Question: I am trying to add build settings for a custom build configuration.
By default Qt Creator creates 'debug' and 'release' configurations (<URL>.
For those configs you can add custom build settings. For ex:
'''
release: DESTDIR = $${build_root_dir}/release
debug: DESTDIR = $${build_root_dir}/debug
'''
I created another build configuration called 'debug_menu_active' in Qt Creator.
And I'd like to use the same kind of statements:
'''
debug_menu_active: DEFINES += FORCE_ACTIVE_MENU_DEBUG
debug_menu_active: DESTDIR = $${build_root_dir}/debug_menu_active
'''
Unfortunately it doesn't work 'message("DEFINES: "$${DEFINES})' gives:
'''
Project MESSAGE: DEFINES :UNICODE QT_LARGEFILE_SUPPORT
'''
I think I need to define something else, but I have no clue what it could be.
Could someone help me with this?
Thanks!
# Update:
I tested @svlasov answer, but unfortunately it breaks the compilation:
'''
qtinternal\moc\moc_scenario.cpp:10:154: error: scenario.h: No such file or directory
qtinternal\moc\moc_scenario.cpp:12:2: error: #error "The header file 'scenario.h' doesn't include <QObject>."
qtinternal\moc\moc_scenario.cpp:20: error: expected constructor, destructor, or type conversion before 'static'
qtinternal\moc\moc_scenario.cpp:48: error: 'scenario' has not been declared
qtinternal\moc\moc_scenario.cpp:48: error: variable or field 'qt_static_metacall' declared void
qtinternal\moc\moc_scenario.cpp:48: error: 'QObject' was not declared in this scope
qtinternal\moc\moc_scenario.cpp:48: error: '_o' was not declared in this scope
qtinternal\moc\moc_scenario.cpp:48: error: 'QMetaObject' has not been declared
qtinternal\moc\moc_scenario.cpp:48: error: expected primary-expression before 'int'
qtinternal\moc\moc_scenario.cpp:48: error: expected primary-expression before 'void'
'''
Here is how I did it:

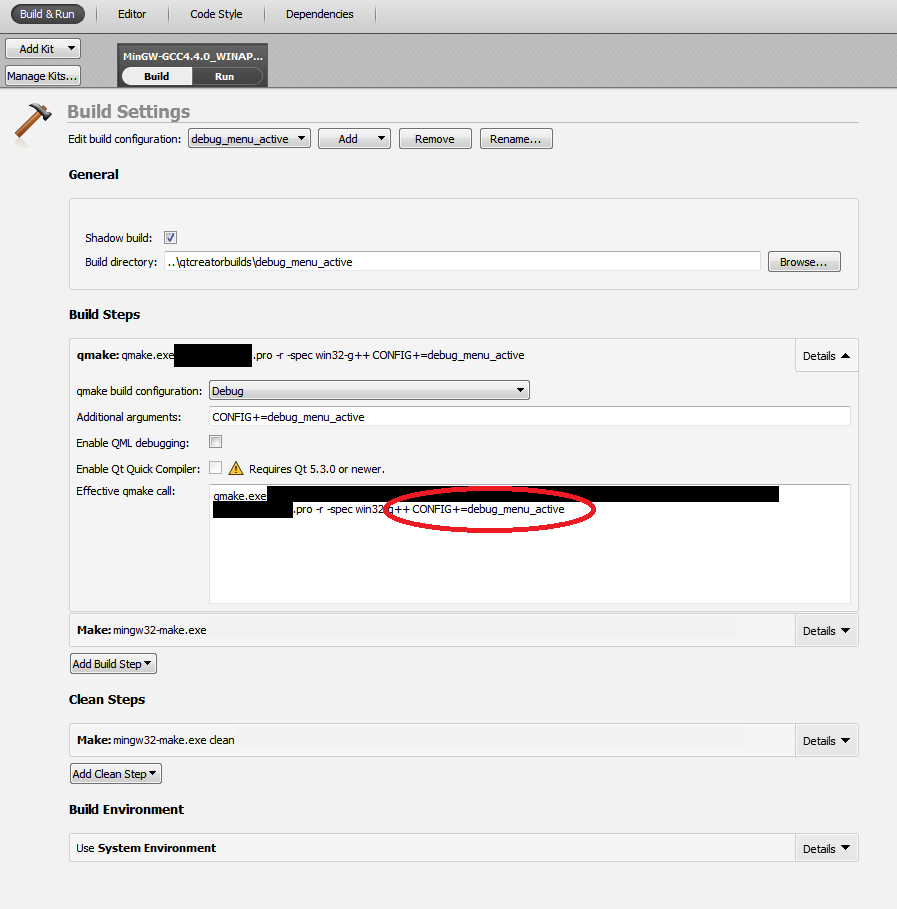
Answer: Under 'Build Steps', for 'qmake' step set 'Additional arguments' as:
'''
CONFIG+=debug_menu_active
'''